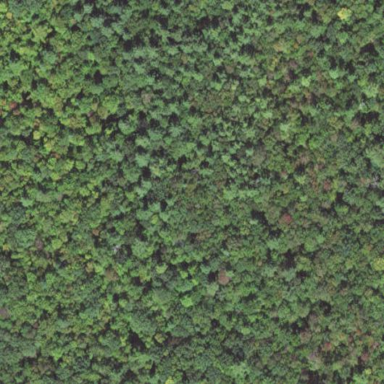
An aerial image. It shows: Mixed woodland with various types of leaves.